【题型】解答题　【知识点】立体几何　【难度】easy
在四棱锥 \(E-ABCD\) 中，底面 \(ABCD\) 是正方形，\(AC\) 与 \(BD\) 交于点 \(O\)，\(EC \perp\) 底面 \(ABCD\)，\(F\) 为 \(BE\) 的中点。

(1) 求证：\(DE \parallel\) 平面 \(ACF\)；
(2) 求证：\(BD \perp AE\)；
(3) 若 \(AB = \sqrt{2}CE = 2\)，求三棱锥 \(F-ABC\) 的体积。
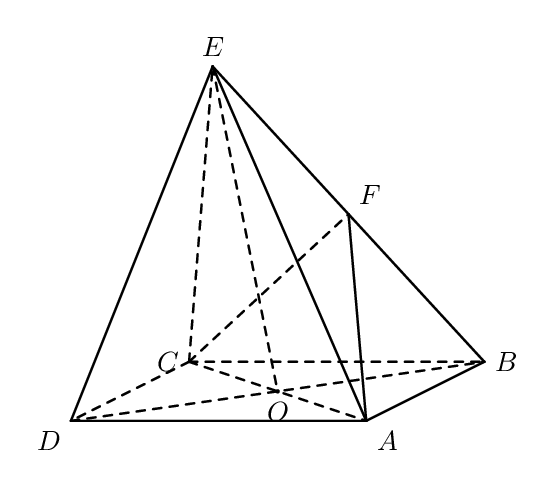
【解答】
\noindent
【答案】(1) 证明见解析
(2) 证明见解析
(3) \(\boldsymbol{\dfrac{\sqrt{2}}{3}}\)
\vspace{1em}
\noindent
【分析】
(1) 利用线线平行证线面平行即可；
(2) 利用线线垂直证线面垂直再证线线垂直即可；
(3) 根据三棱锥的体积公式计算。
\vspace{1em}
\noindent
【详解】
(1) 如图所示，连接 \(OF\)。
由四边形 \(ABCD\) 是正方形可知，点 \(O\) 为 \(BD\) 的中点，
又 \(F\) 为 \(BE\) 的中点，\(\therefore OF \parallel DE\)，
\(\because OF \subset\) 平面 \(ACF\)，\(DE \not\subset\) 平面 \(ACF\)，
\(\therefore DE \parallel\) 平面 \(ACF\)。
\vspace{0.5em}
\noindent
(2) 由 \(EC \perp\) 底面 \(ABCD\)，\(BD \subset\) 底面 \(ABCD\)，
\(\therefore EC \perp BD\)，
\(\because\) 四边形 \(ABCD\) 是正方形，\(\therefore AC \perp BD\)，
又 \(AC \cap EC = C\)，\(AC\)、\(EC \subset\) 平面 \(ACE\)，
\(\therefore BD \perp\) 平面 \(ACE\)。
又 \(AE \subset\) 平面 \(ACE\)，\(\therefore BD \perp AE\)。
\vspace{0.5em}
\noindent
(3) 取 \(BC\) 中点 \(G\)，连接 \(FG\)，在四棱锥 \(E-ABCD\) 中，\(EC \perp\) 底面 \(ABCD\)，

\(\because FG\) 是 \(\triangle BCE\) 的中位线，\(\therefore EC \parallel FG\)，
\(\therefore FG \perp\) 底面 \(ABCD\)。
\(\because AB = \sqrt{2}CE = 2\)，
则 \(CE = \sqrt{2}\)，\(FG = \dfrac{1}{2}CE = \dfrac{\sqrt{2}}{2}\)。
\(\therefore V_{F-ABC} = \dfrac{1}{3}S_{\triangle ABC} \times FG = \dfrac{\sqrt{2}}{3}\)。
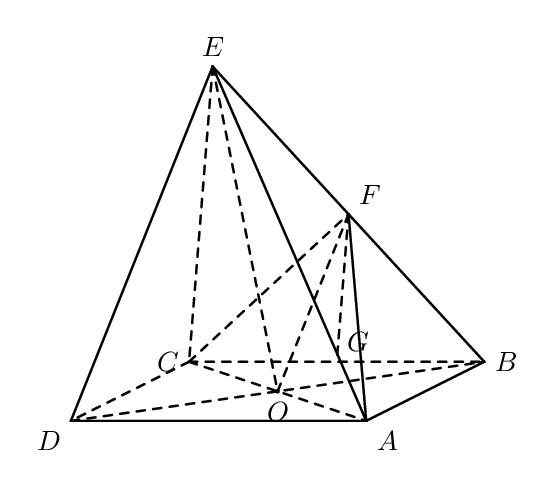